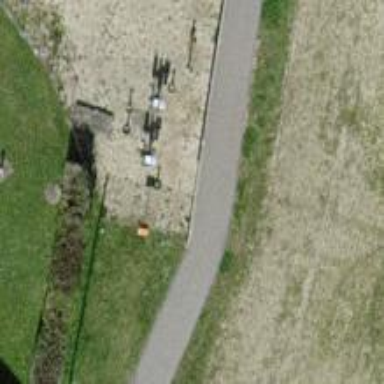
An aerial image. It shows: View of pole with roofed pipeline marker.